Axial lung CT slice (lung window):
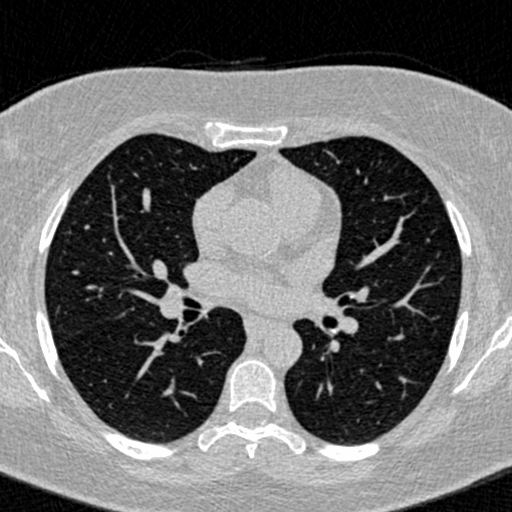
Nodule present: no